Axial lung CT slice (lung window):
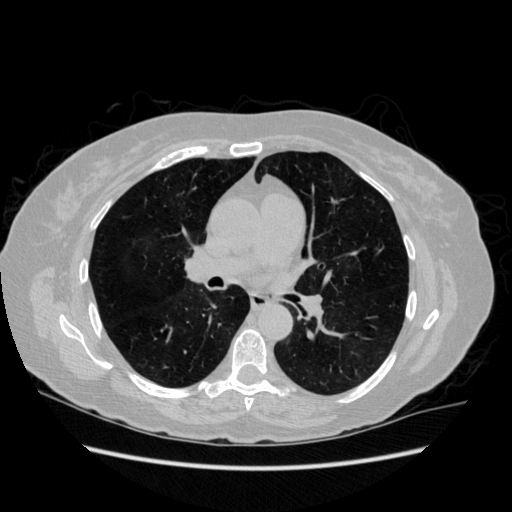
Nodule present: no